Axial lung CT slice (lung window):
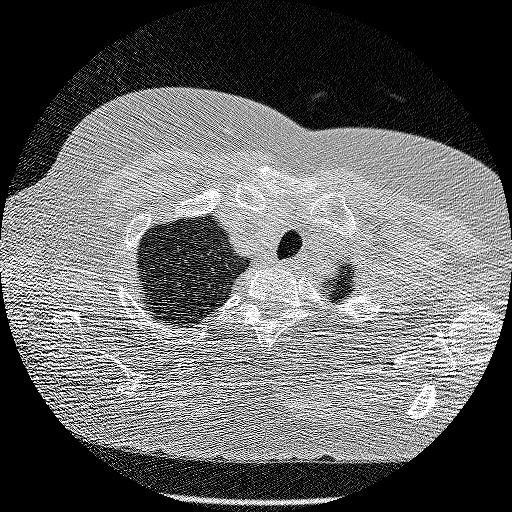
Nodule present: no